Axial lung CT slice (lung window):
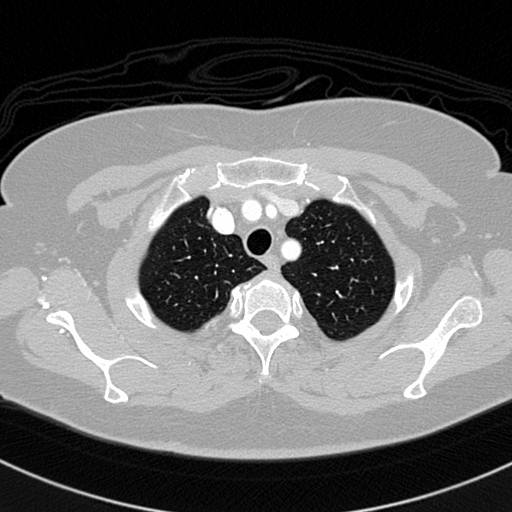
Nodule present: no